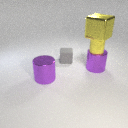
small yellow rubber cylinder below large yellow metal cube